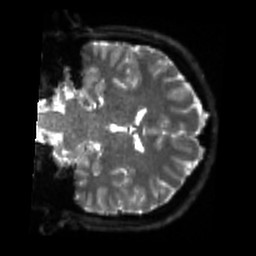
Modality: sbref
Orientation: coronal
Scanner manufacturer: siemens
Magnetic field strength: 3 T
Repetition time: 4 s
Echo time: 0.0594 s